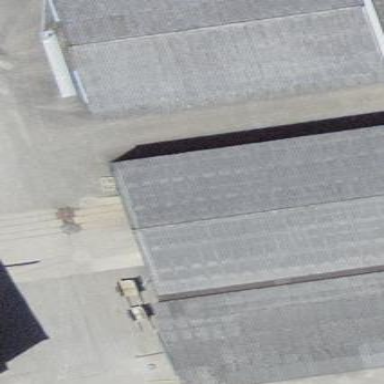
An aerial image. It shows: Industrial building.